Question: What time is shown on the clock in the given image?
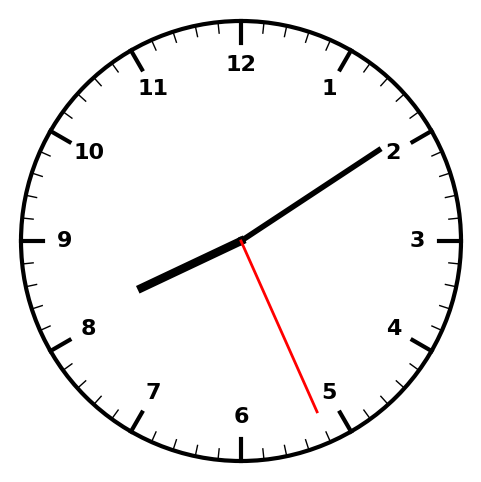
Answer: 08:09:26